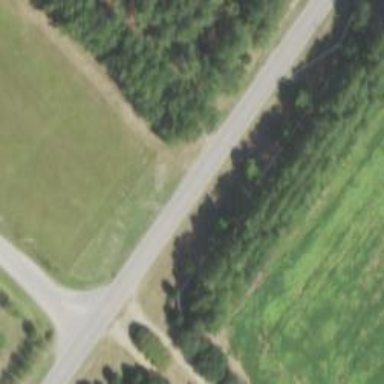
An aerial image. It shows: Asphalt trunk highway.